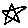
Label: star